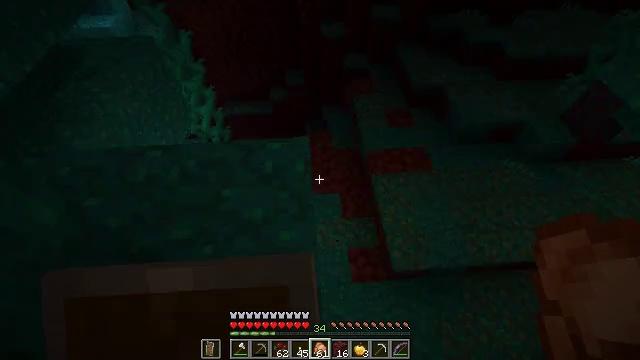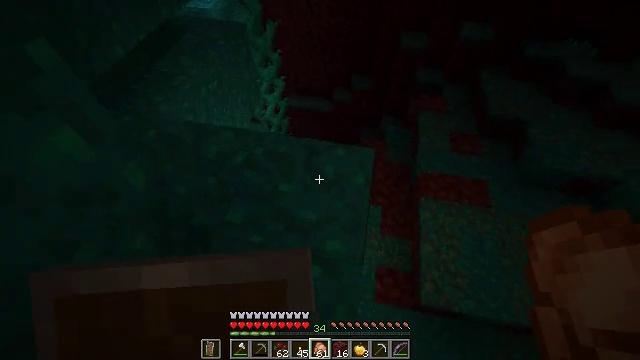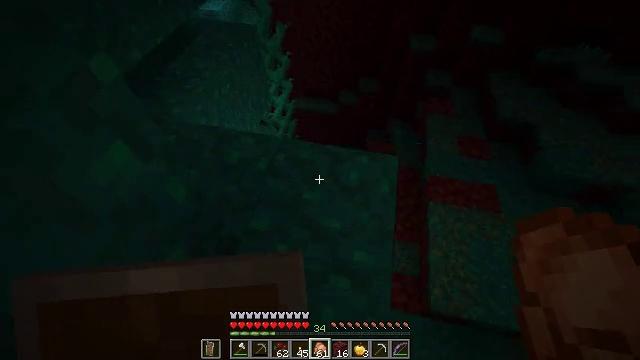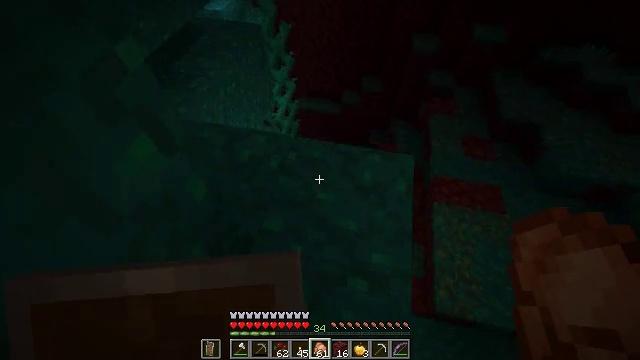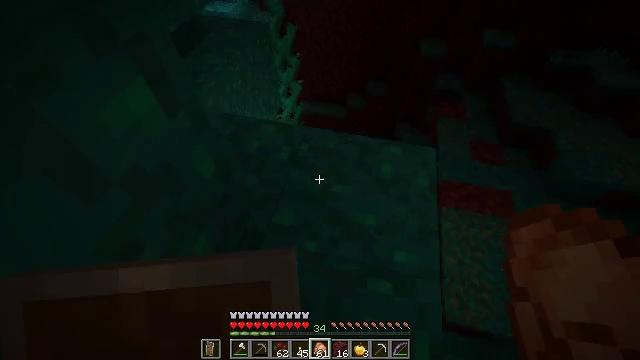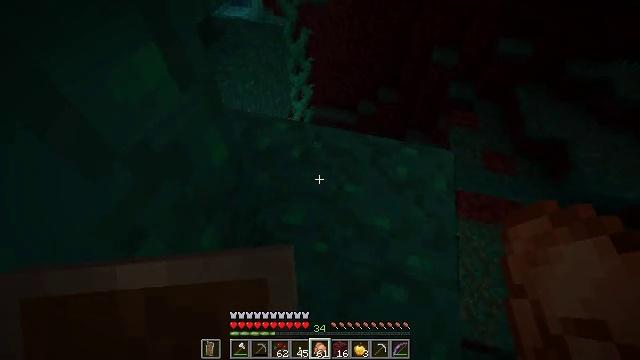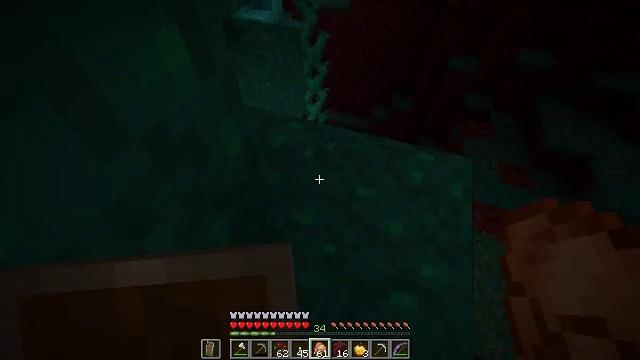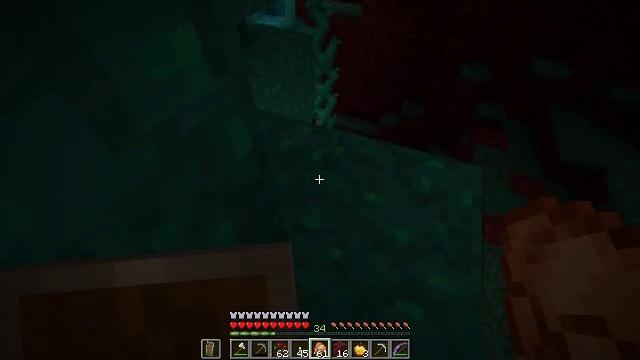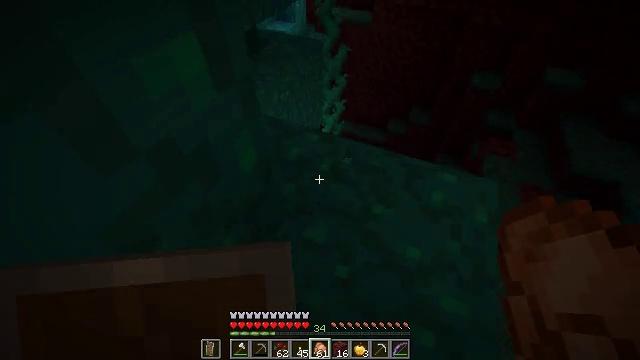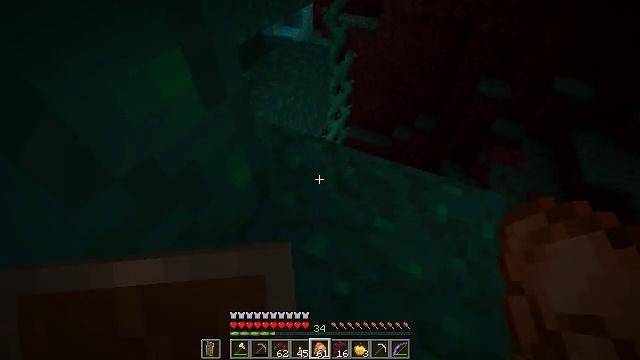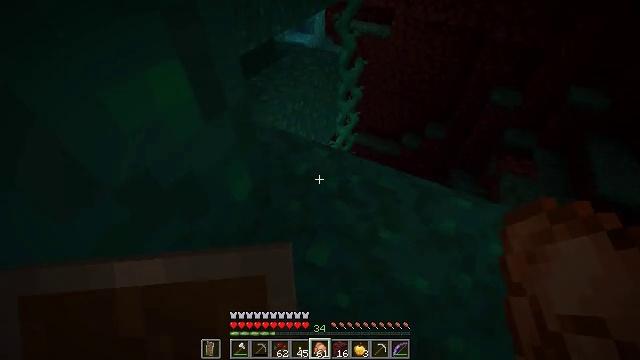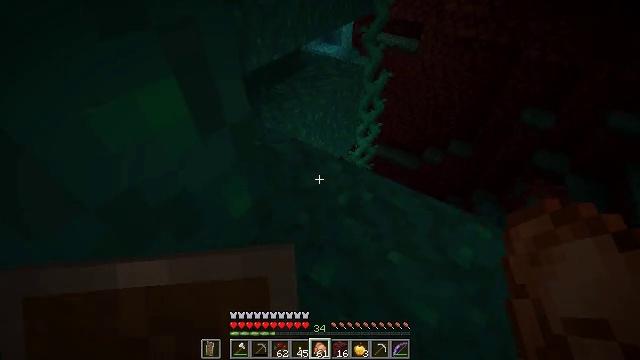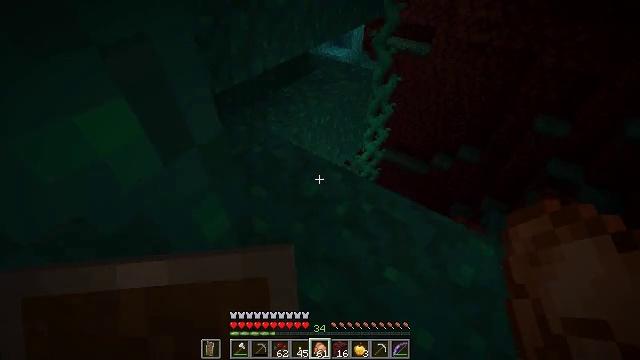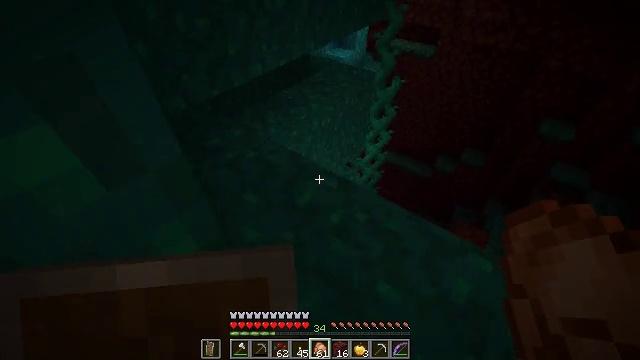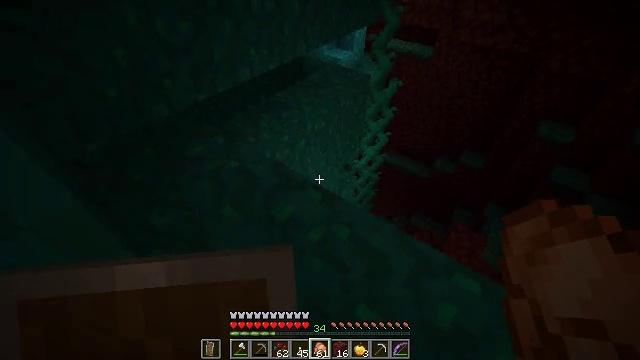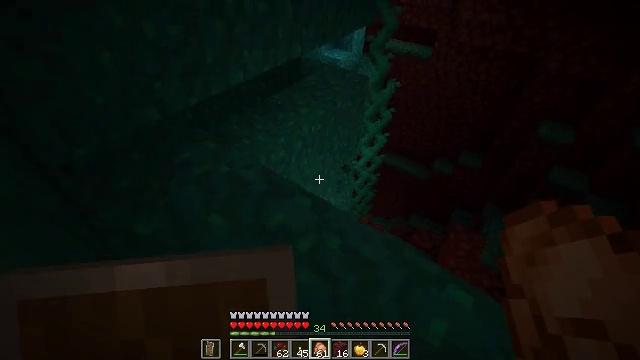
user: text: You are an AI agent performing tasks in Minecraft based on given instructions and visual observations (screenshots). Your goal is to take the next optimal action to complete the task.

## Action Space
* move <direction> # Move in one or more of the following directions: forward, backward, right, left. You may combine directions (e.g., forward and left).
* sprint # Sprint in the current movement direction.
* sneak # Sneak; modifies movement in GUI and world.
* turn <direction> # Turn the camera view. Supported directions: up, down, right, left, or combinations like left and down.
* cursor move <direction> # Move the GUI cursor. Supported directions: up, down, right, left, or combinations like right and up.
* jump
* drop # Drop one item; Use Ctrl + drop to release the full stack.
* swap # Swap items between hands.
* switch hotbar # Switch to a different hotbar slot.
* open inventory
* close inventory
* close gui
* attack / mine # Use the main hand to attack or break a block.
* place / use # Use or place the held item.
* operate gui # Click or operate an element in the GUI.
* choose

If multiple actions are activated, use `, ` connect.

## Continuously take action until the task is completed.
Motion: motion action
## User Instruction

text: Mine warped wart block.
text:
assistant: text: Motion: move left, turn left
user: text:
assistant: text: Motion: move left, sneak
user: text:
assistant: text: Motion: sneak
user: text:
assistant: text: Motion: sneak, turn up
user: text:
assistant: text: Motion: sneak, turn left and up
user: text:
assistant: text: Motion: sneak, turn left
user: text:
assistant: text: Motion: move forward, sneak, turn left and up
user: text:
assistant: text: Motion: move forward, sneak, turn left and up
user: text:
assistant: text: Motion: move forward and move right, sneak, turn left
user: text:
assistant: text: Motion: move forward and move right, sneak, turn left and up
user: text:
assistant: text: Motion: move forward and move right, sneak, turn left and up
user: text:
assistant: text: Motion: move forward and move right, sneak, turn left
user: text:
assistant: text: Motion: move forward and move right, sneak, turn left
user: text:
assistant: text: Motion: move forward and move right, sneak
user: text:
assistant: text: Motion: move forward and move right, sneak
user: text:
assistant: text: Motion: move forward and move right, sneak
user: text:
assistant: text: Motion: move forward, sneak
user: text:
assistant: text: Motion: move forward, sneak
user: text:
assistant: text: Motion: move forward, sneak
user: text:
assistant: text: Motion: move forward, sneak
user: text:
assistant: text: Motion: move forward, sneak
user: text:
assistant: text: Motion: move forward, sneak
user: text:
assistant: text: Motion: move forward, sneak
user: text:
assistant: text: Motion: move forward, sneak, turn left and down
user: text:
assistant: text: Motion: move forward and move left, sneak, turn left and down
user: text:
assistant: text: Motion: move forward and move left, sneak, turn down
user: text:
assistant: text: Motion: move forward and move left, sneak, turn right and down
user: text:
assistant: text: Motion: move forward and move left, sneak
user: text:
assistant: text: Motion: move forward and move left, sneak
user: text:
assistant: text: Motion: move forward and move left, sneak, turn left and up